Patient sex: M
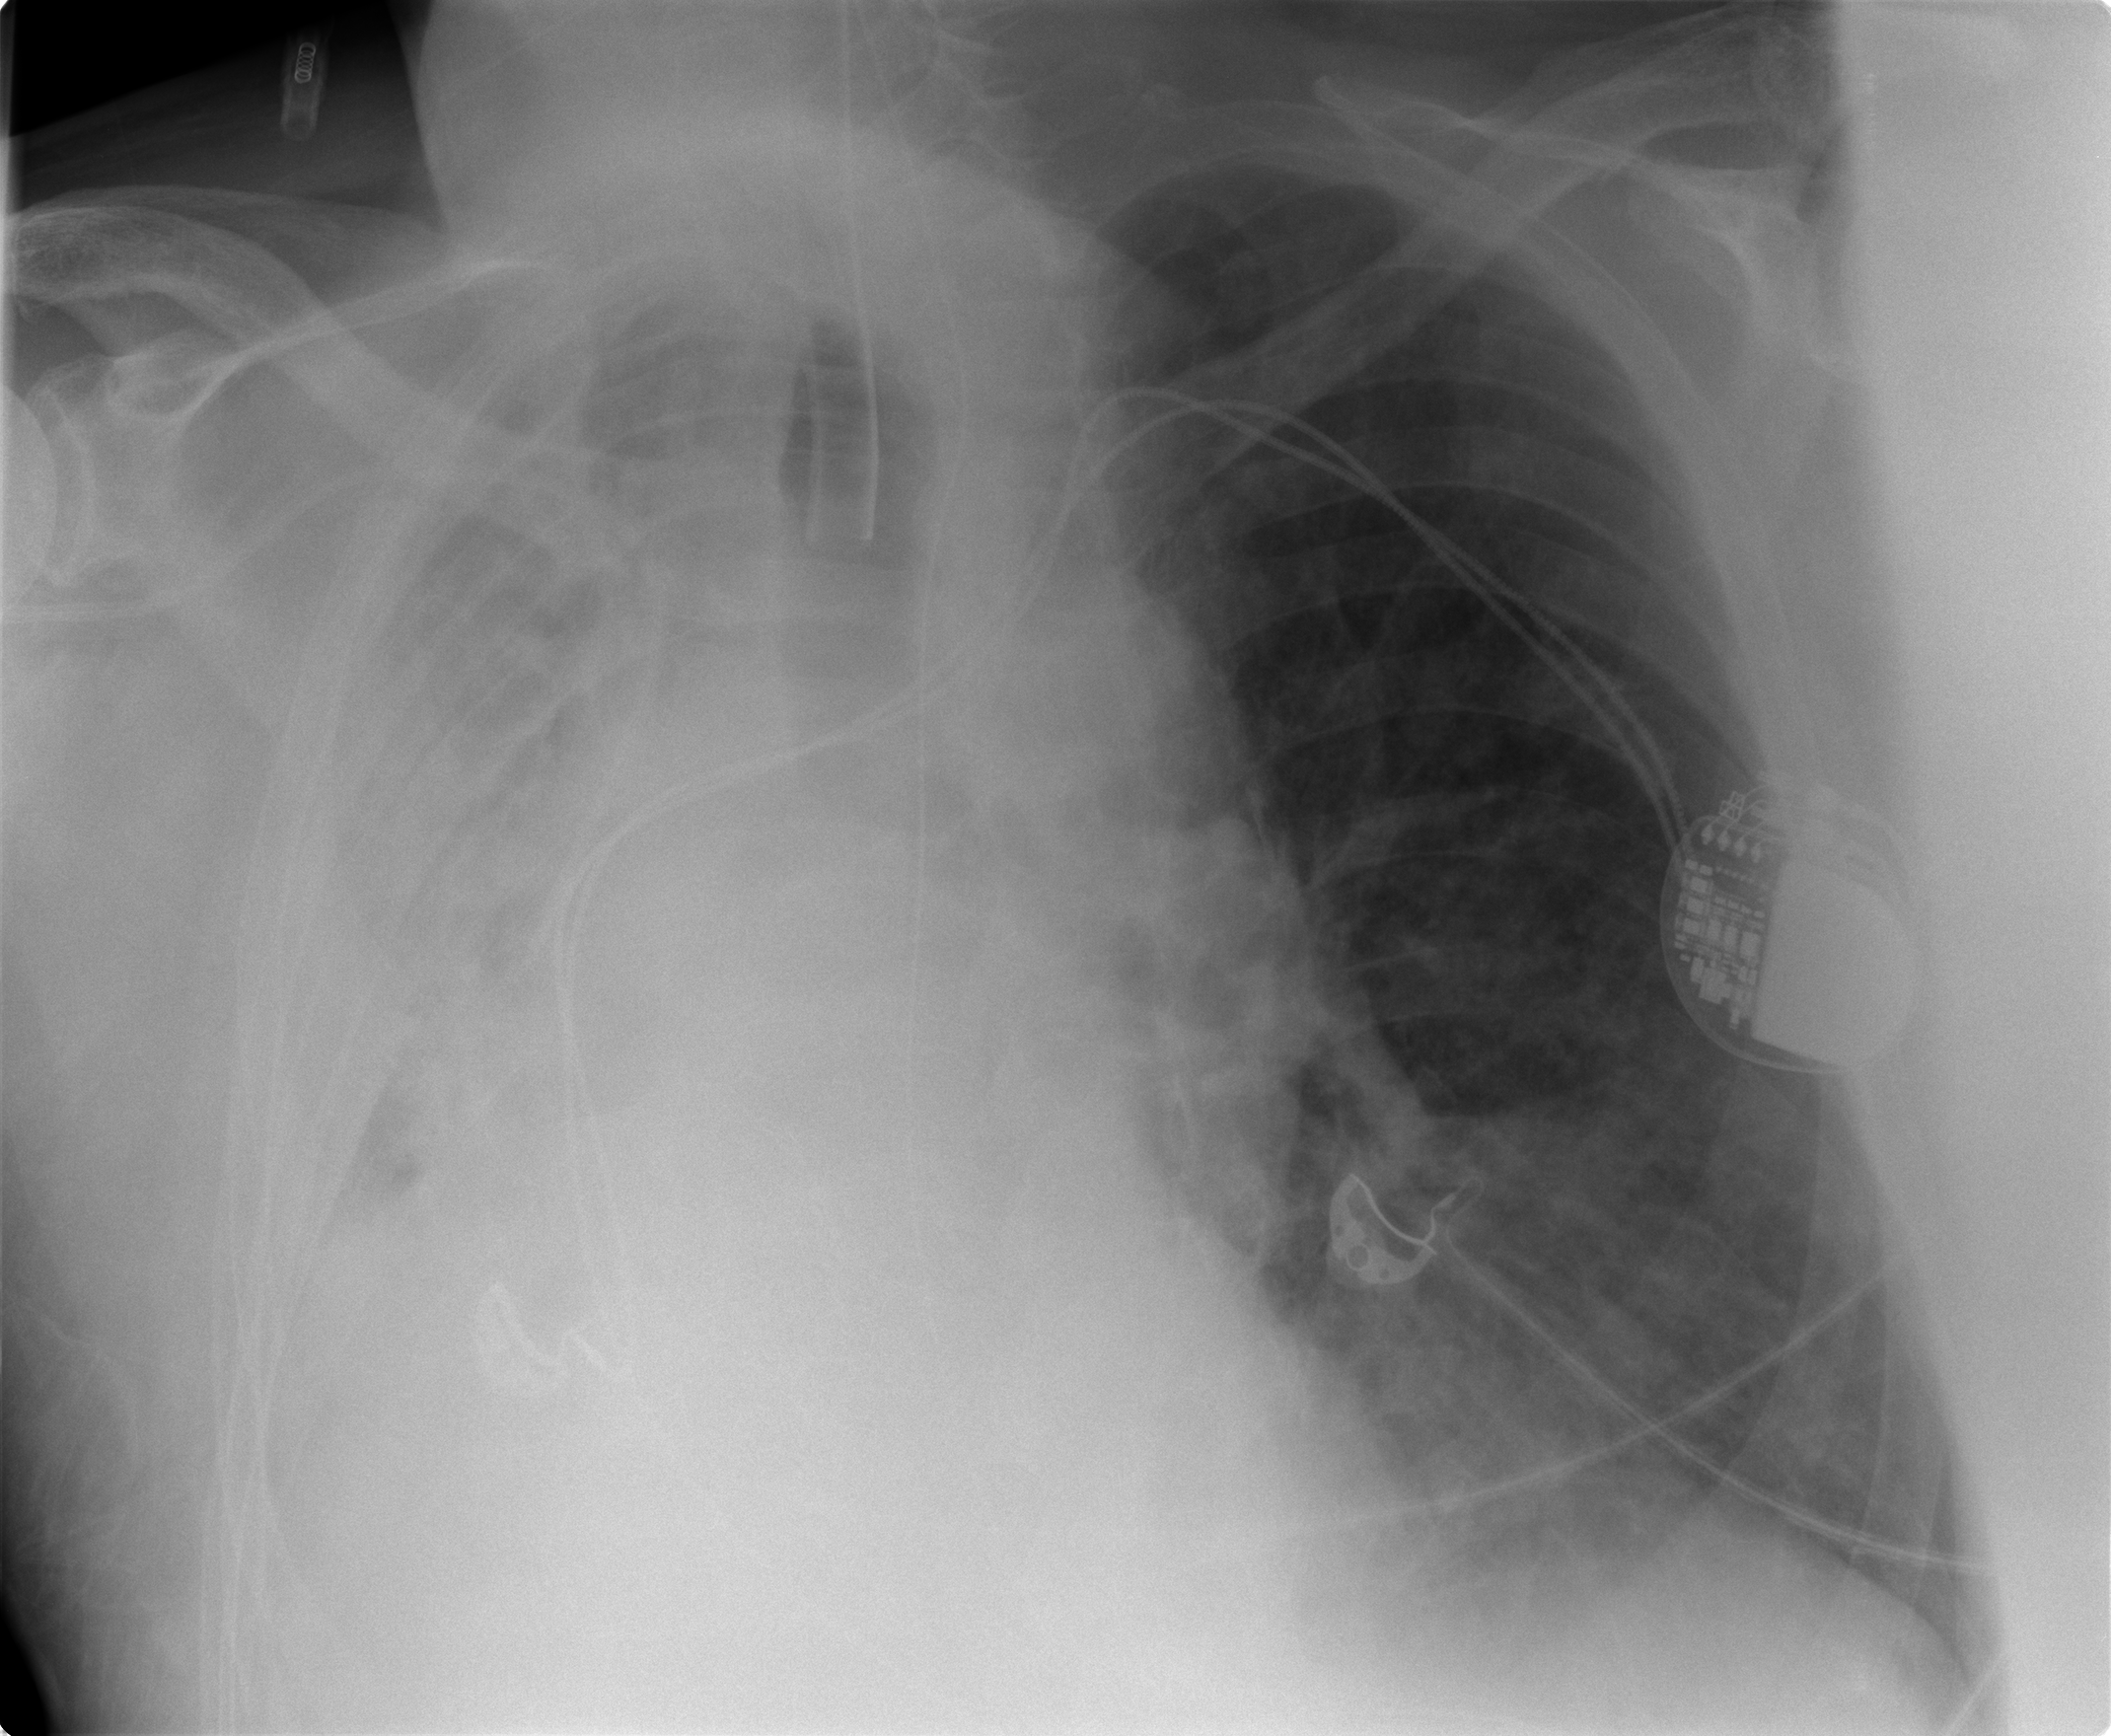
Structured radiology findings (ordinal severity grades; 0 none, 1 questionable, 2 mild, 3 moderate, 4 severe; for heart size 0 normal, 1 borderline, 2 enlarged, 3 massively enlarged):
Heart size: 0
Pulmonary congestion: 2
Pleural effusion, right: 3
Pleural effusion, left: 2
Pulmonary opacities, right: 4
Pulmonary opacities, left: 2
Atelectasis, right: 4
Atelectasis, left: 2